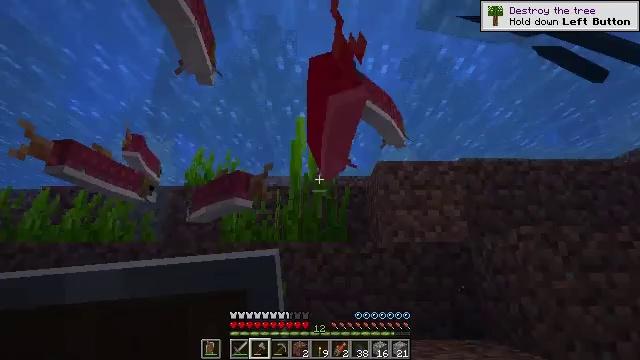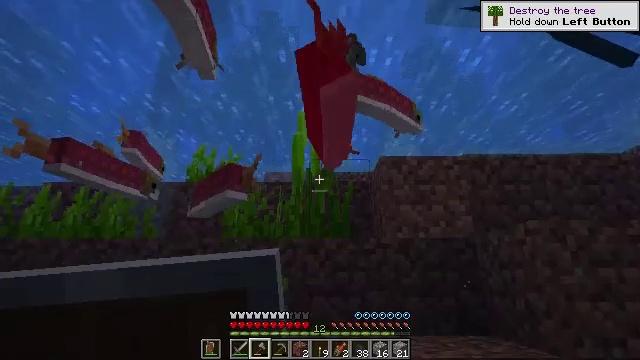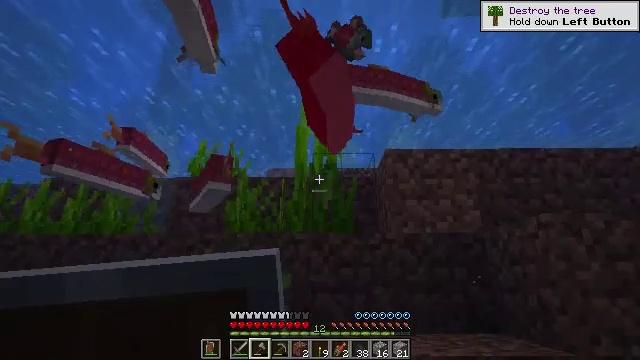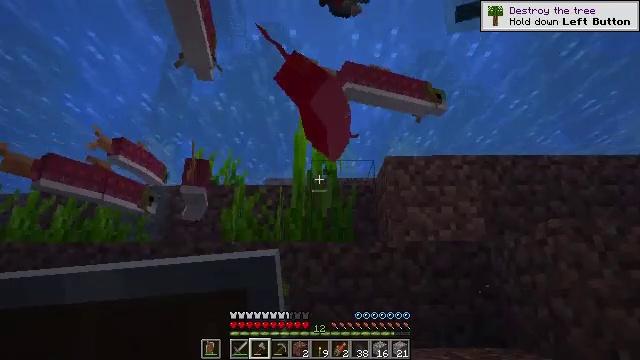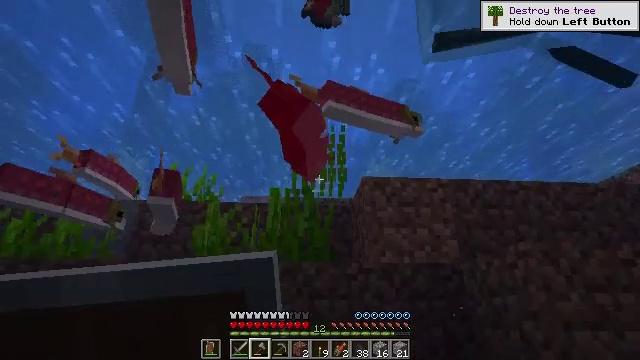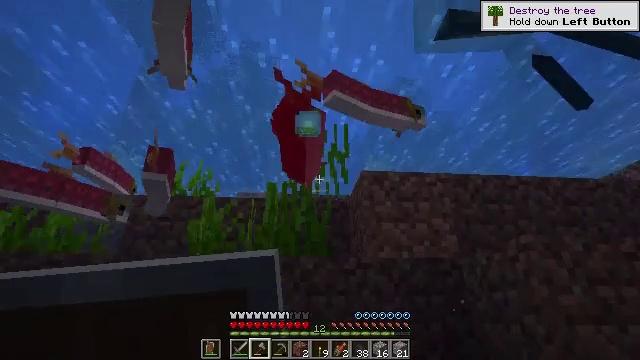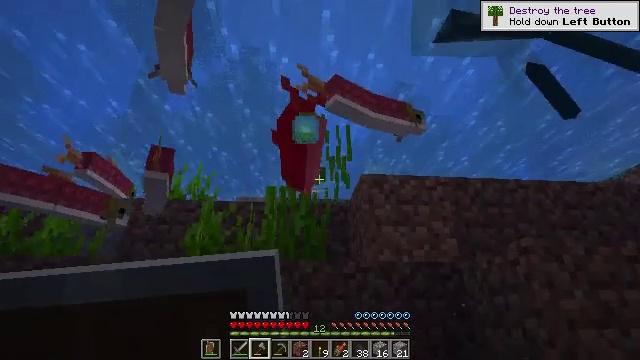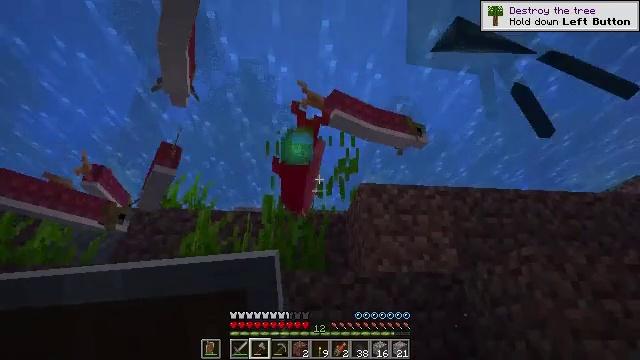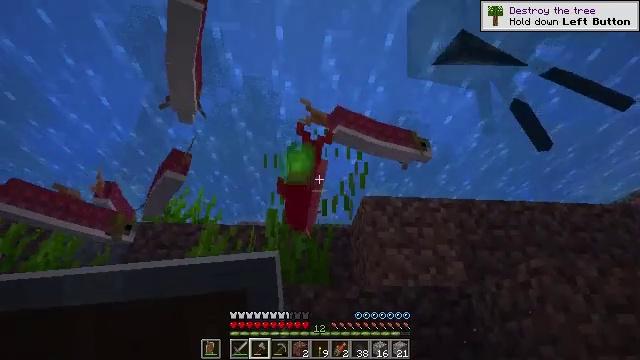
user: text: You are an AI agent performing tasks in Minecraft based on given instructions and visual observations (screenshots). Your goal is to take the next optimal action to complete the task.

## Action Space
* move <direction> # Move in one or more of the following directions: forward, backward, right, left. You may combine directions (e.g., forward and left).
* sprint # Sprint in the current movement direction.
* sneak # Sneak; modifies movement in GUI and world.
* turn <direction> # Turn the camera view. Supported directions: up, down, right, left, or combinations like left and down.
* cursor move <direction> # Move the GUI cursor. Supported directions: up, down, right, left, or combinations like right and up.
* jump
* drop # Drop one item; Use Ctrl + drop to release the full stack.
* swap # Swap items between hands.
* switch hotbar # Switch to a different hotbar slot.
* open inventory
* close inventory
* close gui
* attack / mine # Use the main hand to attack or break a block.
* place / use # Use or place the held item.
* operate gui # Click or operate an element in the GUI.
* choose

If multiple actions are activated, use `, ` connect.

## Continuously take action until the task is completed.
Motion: motion action
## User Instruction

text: Gather tall seagrass in the sea.
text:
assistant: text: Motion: move forward, attack / mine
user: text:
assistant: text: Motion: move forward, attack / mine
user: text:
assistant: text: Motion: turn up
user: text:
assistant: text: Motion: turn right and up, attack / mine
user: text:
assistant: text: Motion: attack / mine
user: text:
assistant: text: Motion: attack / mine
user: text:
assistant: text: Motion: turn up
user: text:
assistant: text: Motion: turn up, attack / mine
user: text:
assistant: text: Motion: attack / mine